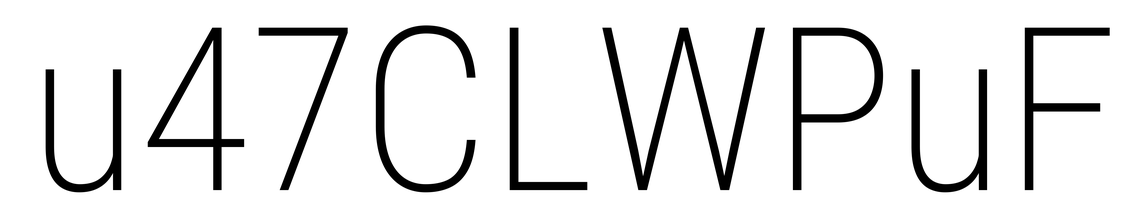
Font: Roboto_Condensed_ExtraLight